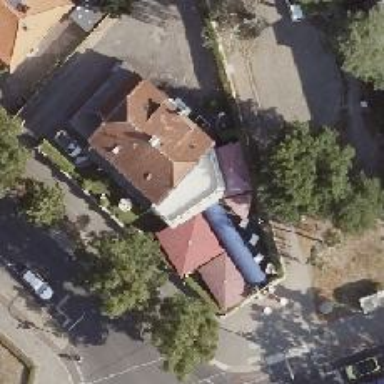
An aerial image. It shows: Restaurant.